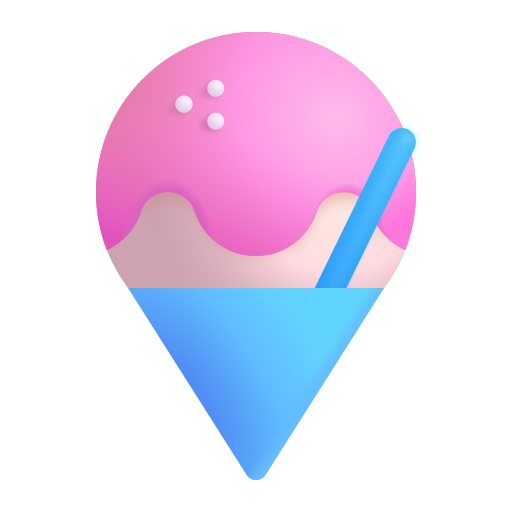
shaved ice color